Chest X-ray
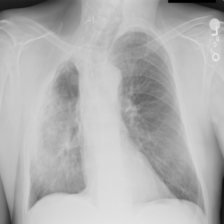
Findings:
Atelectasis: negative
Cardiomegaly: negative
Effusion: negative
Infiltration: negative
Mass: negative
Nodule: negative
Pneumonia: negative
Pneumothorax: negative
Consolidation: negative
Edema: negative
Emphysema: positive
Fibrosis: negative
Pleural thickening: negative
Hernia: negative